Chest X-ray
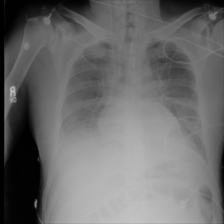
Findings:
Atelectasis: negative
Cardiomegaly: negative
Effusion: positive
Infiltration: negative
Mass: negative
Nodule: negative
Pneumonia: negative
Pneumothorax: negative
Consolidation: negative
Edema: negative
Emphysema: negative
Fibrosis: negative
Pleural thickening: negative
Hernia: negative